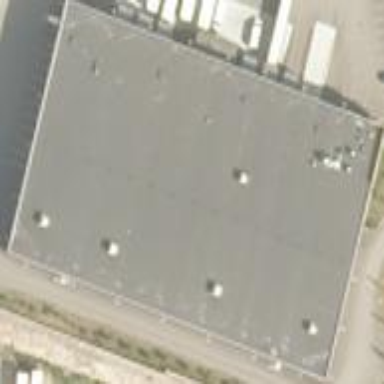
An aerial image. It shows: Warehouse building.